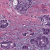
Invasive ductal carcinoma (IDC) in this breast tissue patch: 1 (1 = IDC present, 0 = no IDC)